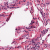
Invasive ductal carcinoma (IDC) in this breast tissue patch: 0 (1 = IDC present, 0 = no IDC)